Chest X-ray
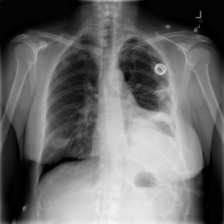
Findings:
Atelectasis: negative
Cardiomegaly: negative
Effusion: negative
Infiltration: negative
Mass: positive
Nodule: negative
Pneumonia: negative
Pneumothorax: negative
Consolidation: negative
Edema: negative
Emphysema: negative
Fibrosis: negative
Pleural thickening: negative
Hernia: negative